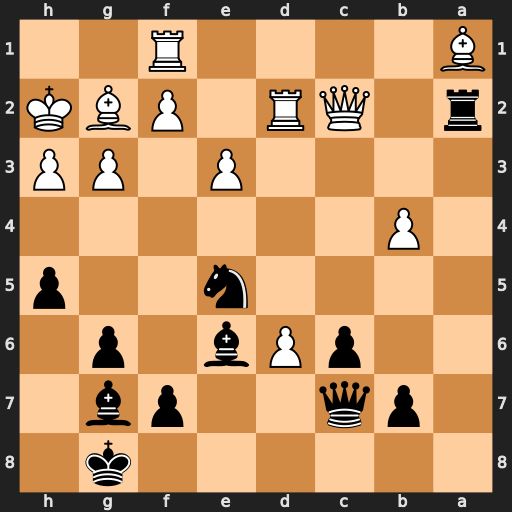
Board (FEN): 6k1/1pq2pb1/2pPb1p1/4n2p/1P6/4P1PP/r1QR1PBK/B4R2
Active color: b
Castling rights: -
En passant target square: -
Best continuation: Rxc2 dxc7 Rxd2